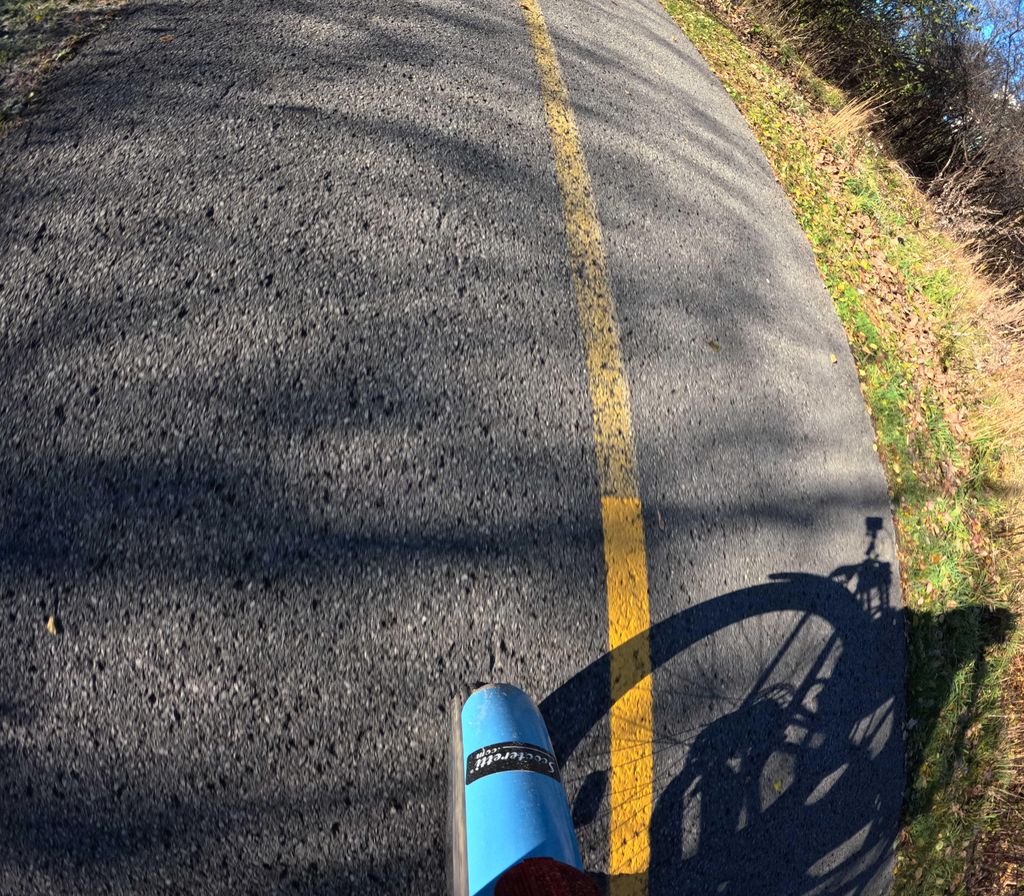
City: ottawa-gatineau